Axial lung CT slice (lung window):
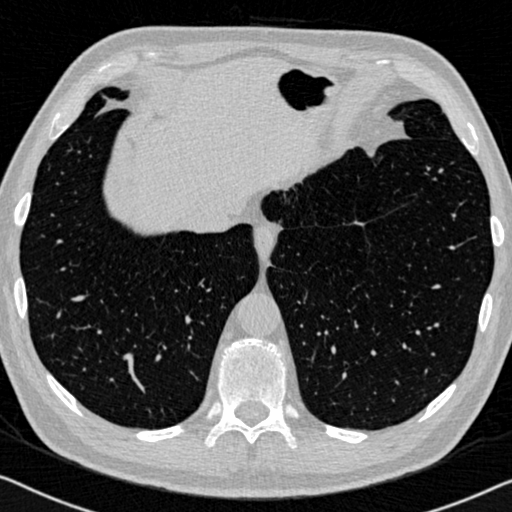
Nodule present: no